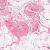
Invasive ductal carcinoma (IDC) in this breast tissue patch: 0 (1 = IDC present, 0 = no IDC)